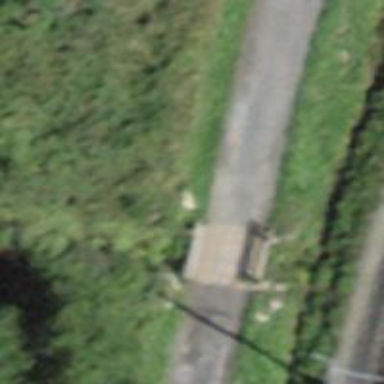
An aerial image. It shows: Track road with grade1 bridge.